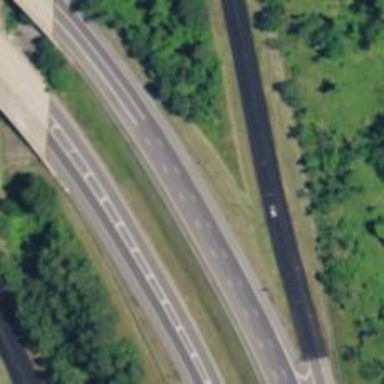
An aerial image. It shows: View of motorway.